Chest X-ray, AP view. Patient: 63 years old, sex F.
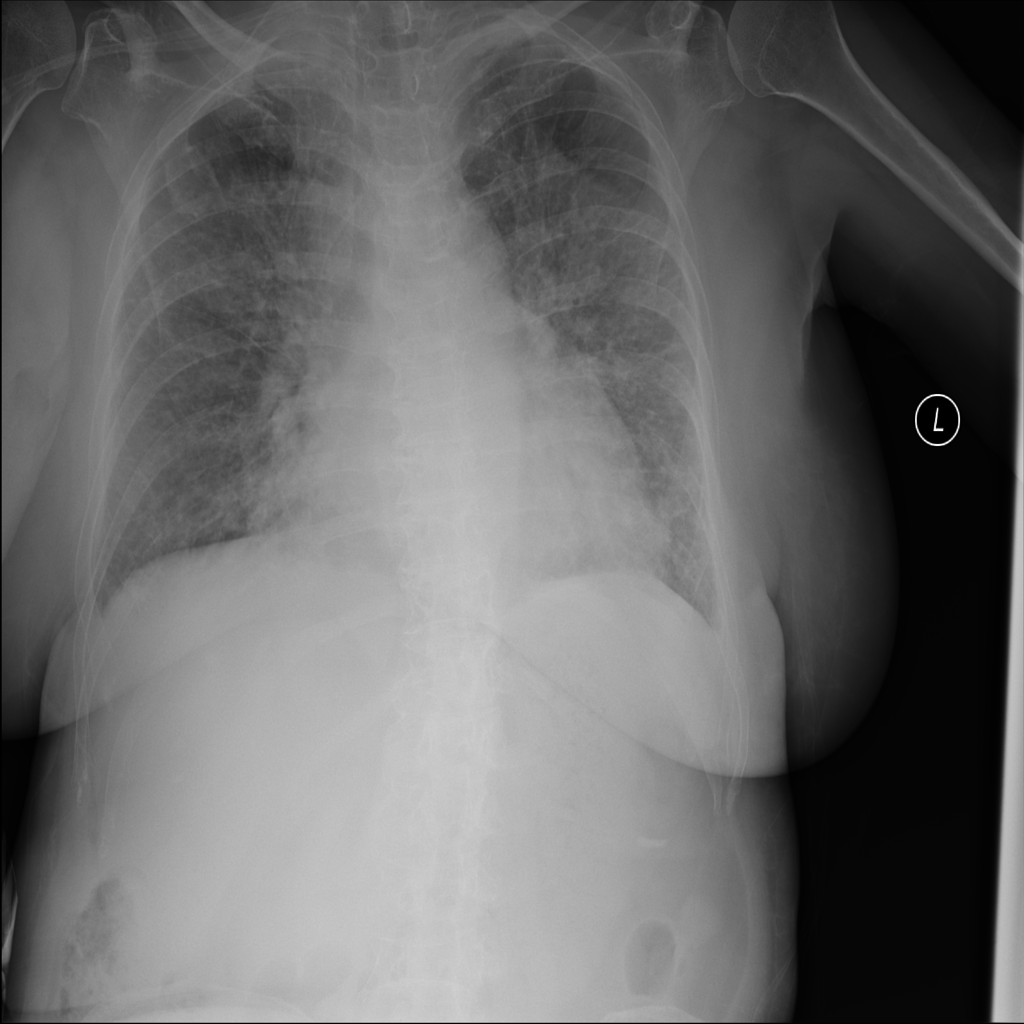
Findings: Edema, Infiltration